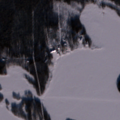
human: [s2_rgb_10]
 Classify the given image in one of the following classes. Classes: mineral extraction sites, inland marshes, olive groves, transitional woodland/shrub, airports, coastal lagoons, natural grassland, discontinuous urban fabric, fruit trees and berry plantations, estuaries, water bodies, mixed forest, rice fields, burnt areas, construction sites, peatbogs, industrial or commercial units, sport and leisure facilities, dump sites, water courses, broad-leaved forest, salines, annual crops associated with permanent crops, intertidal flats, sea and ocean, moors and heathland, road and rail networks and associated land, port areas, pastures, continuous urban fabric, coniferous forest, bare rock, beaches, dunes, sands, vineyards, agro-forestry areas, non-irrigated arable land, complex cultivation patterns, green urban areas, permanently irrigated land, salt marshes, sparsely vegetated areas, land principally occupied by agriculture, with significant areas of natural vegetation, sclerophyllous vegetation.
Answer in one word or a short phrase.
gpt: coniferous forest, mixed forest, water bodies